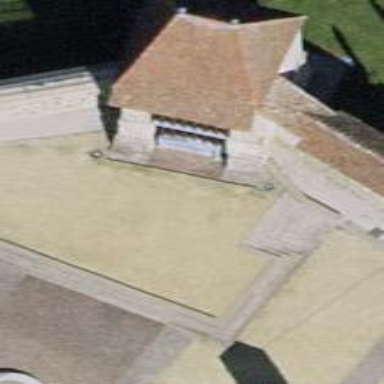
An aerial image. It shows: Defensive tower building.